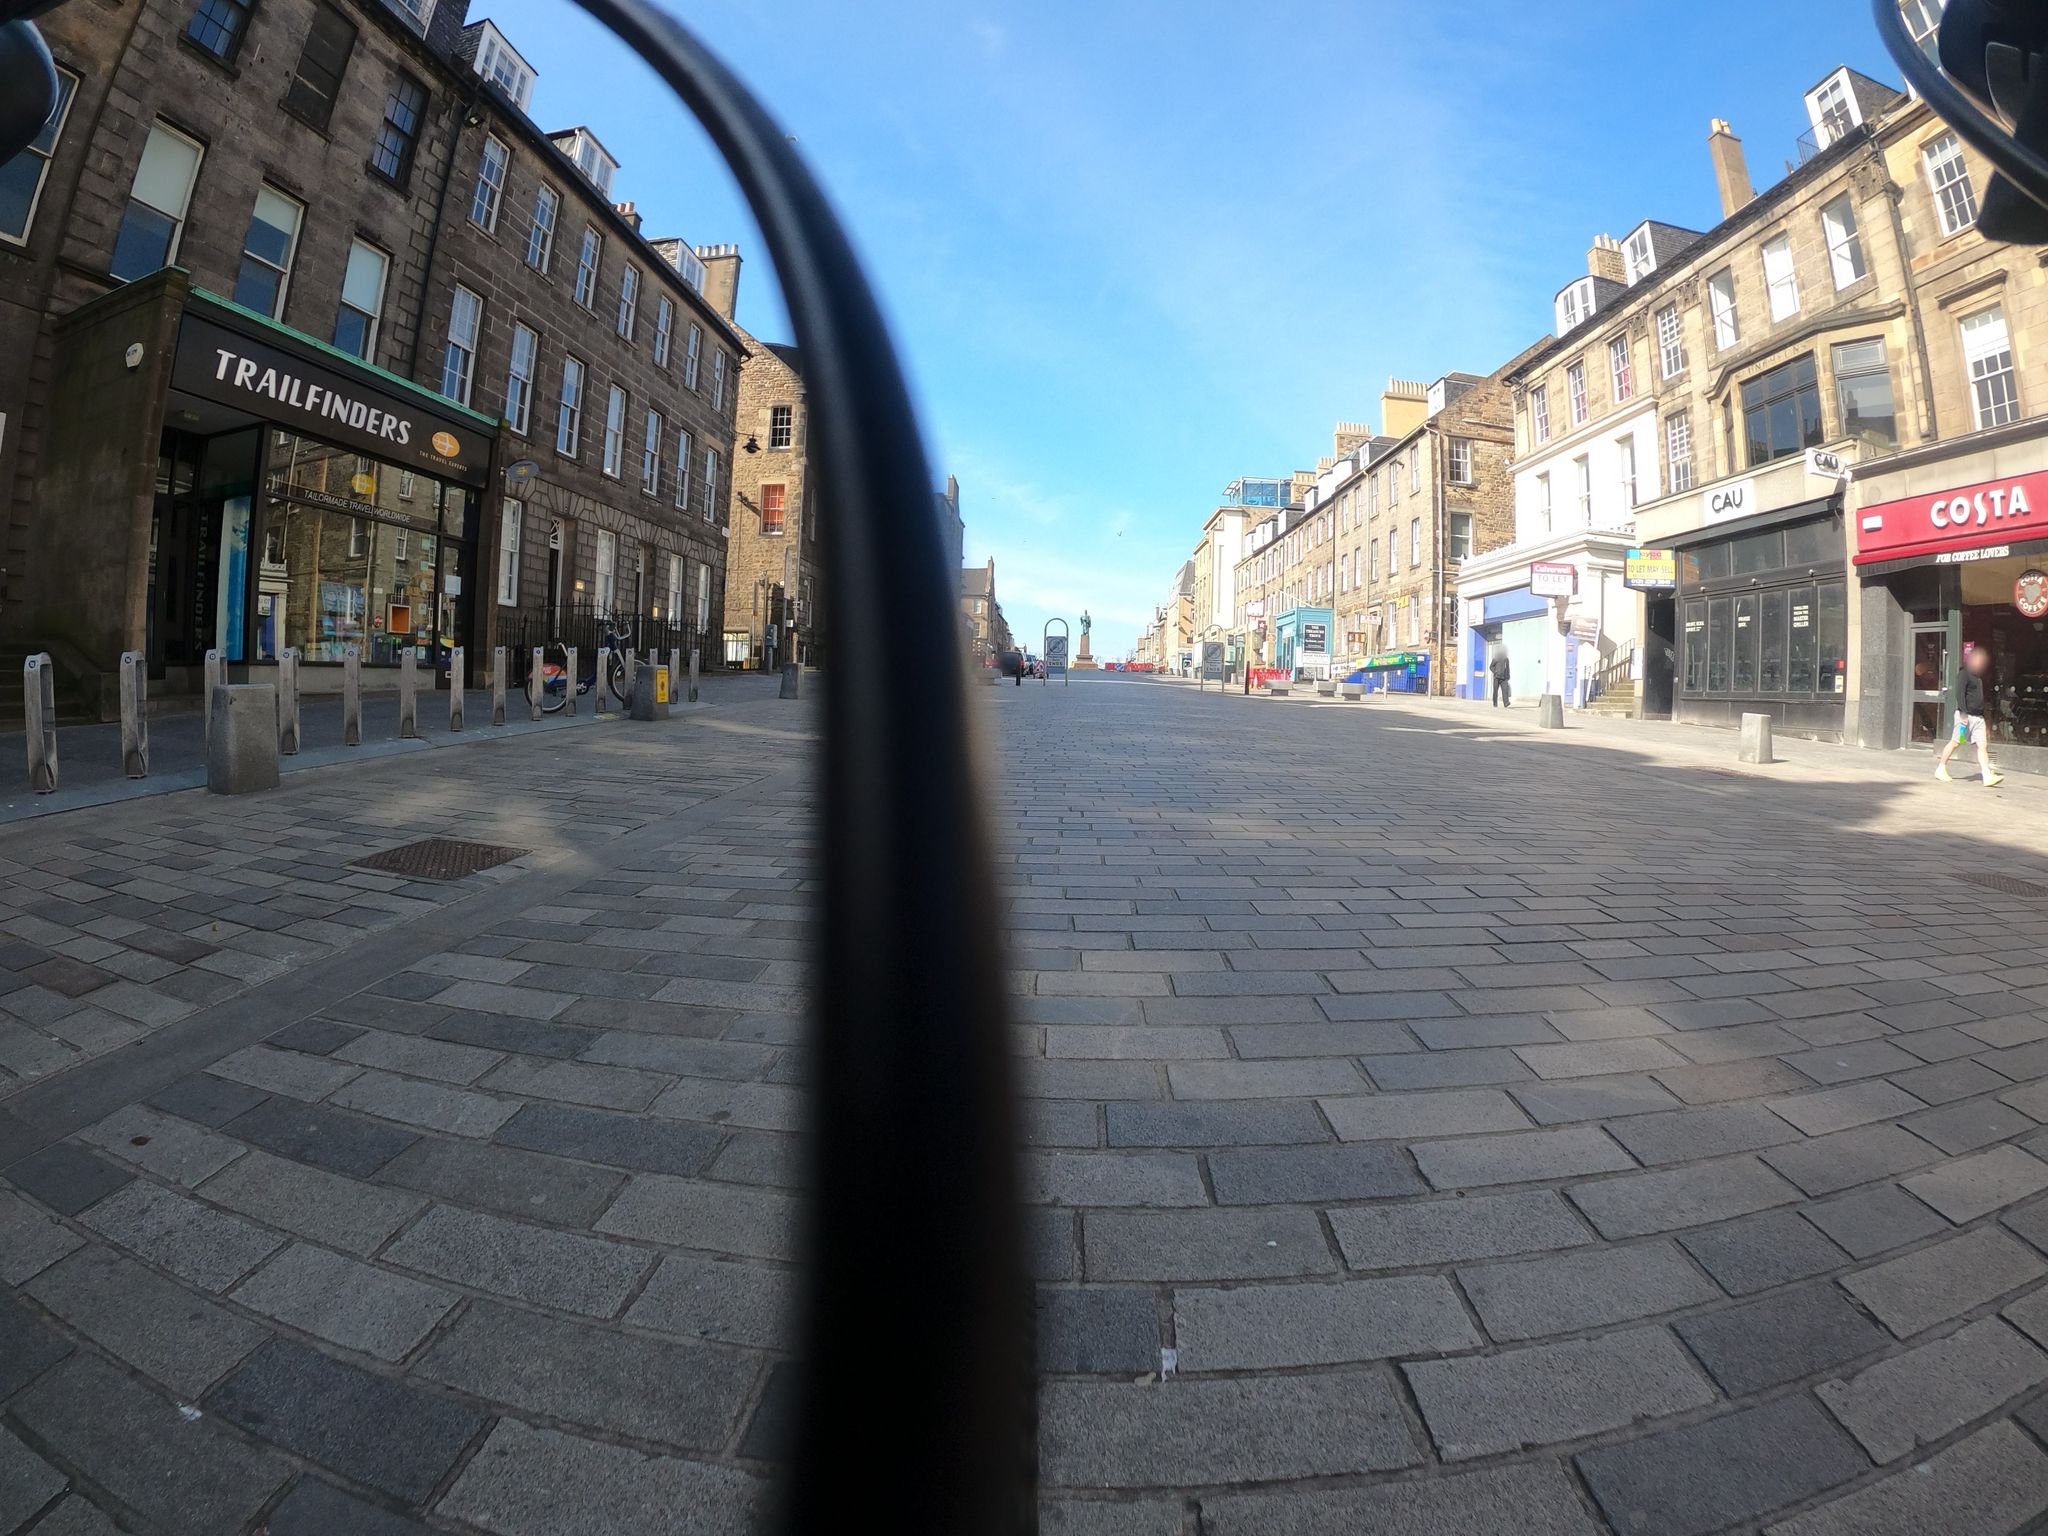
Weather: clear
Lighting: day
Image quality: good
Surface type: walking surface
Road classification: pedestrian, unclassified
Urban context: urban centre
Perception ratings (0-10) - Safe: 6.47, Lively: 9.34, Beautiful: 7.82, Boring: 4.4, Depressing: 3.29, Wealthy: 8.27